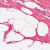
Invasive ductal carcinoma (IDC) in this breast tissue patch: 0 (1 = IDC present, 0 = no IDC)